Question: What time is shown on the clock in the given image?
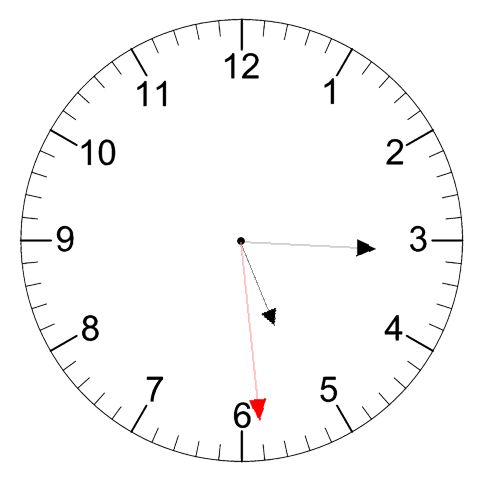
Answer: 05:15:29